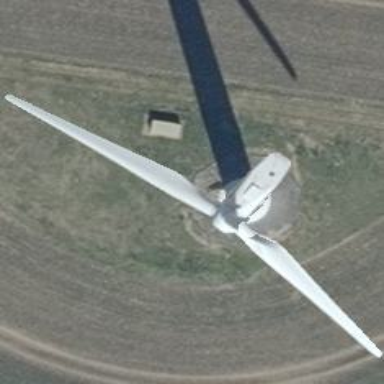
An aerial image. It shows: Wind generator with horizontal axis. The generator is wind turbine.